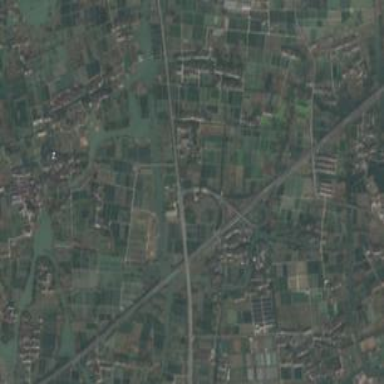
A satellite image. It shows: Motorway junction.